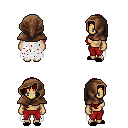
a pixel art fantasy rpg character, female body template, human, tanned skin, white tattered cape, red pants, red right-swept hairstyle, cloth hood, black slippers, four views (front, back, left, right), 2x2 character sprite sheet, small pixel art, hard edges, no anti-aliasing